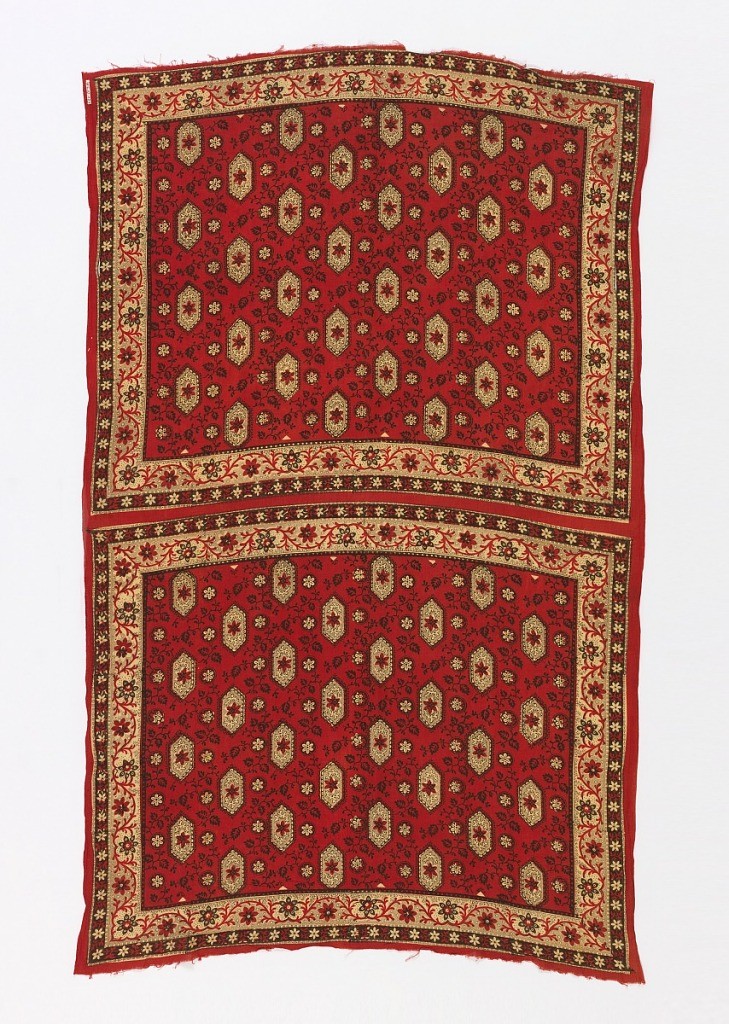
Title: Uncut handkerchiefs
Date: ca. 1870
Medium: cotton Technique: block printed and resist printed on plain weave Label: block printed and resist printed cotton
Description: Rectangular panel with two uncut handkerchiefs printed on it. The field of each handkerchief has an overall pattern white hexagons filled with foliate elements in brown, with white borders with a red and brown flowering vine motif.